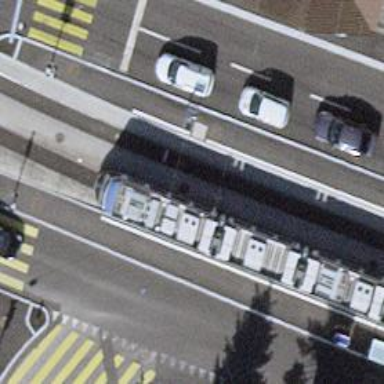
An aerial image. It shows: Bus stop with designated public transport stop position.